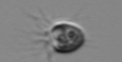
Label: Balanion